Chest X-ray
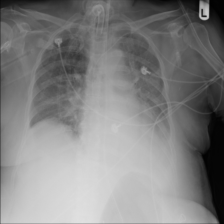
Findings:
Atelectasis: negative
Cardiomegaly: negative
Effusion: negative
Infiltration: positive
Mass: negative
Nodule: negative
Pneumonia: negative
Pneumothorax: negative
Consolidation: negative
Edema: negative
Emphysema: negative
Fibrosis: negative
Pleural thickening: negative
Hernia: negative